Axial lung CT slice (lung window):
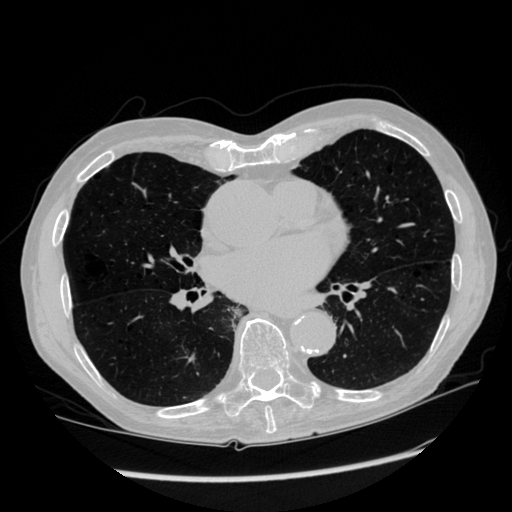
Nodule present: no